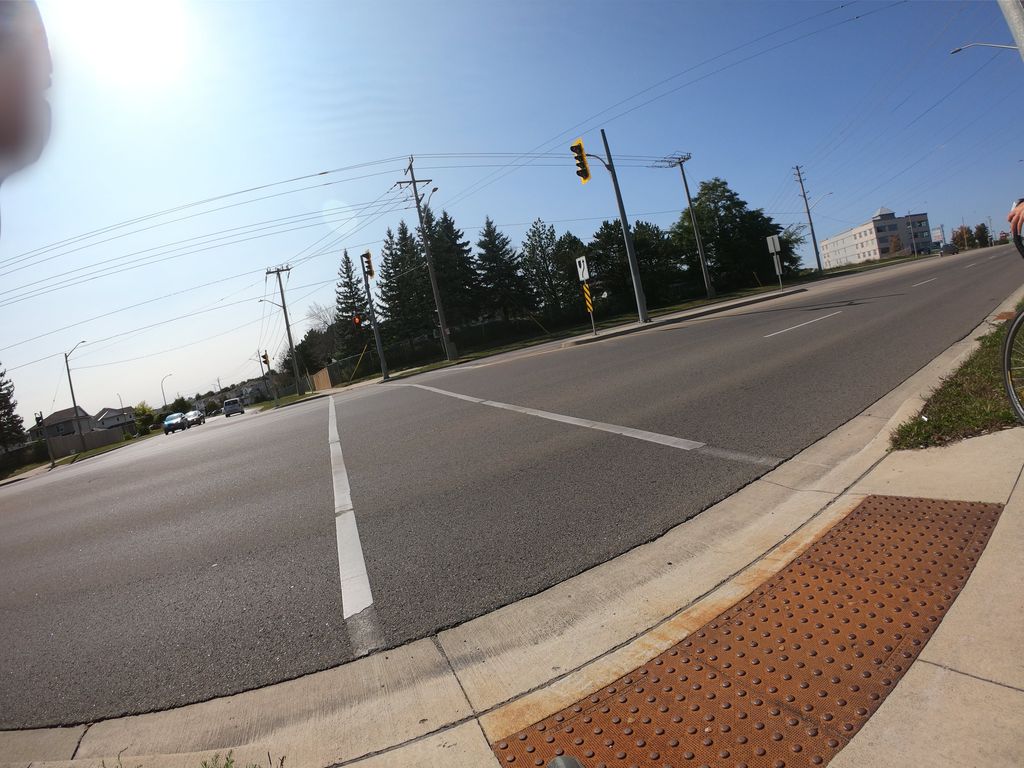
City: kitchener-waterloo